Question: Using selenium c# - I am unable to click on a value of an angular dropdown list.
'''
new SelectElement(driver.FindElement(By.Name("Status"))).SelectByIndex(2)
'''
> error: 'Element should have been select but is a ng-select'.
I also tried clicking on the dropdown first then targeting the values after dropdown list shows. I got ''Element should have been select but is a div''
Any Ideas on the latest way to use for selecting values of ng select, ng options select dropdowns, would be appreciated.

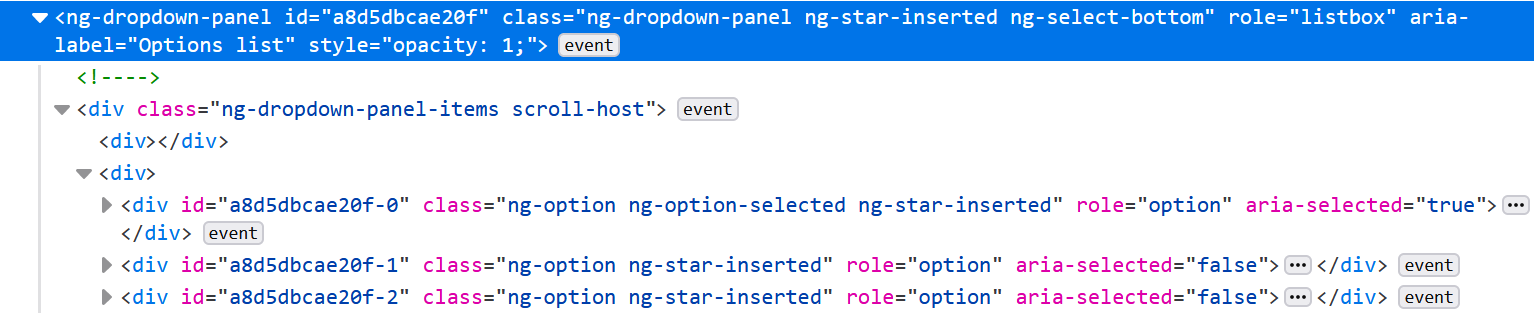
Answer: This error message...
'''
Element should have been select but is a ng-select
'''
...implies that the element is a <URL> element so you can't use the Class.
---
As the desired element is an angular-ngselect element so to 'Click()' on the second option from the angular dropdown list you have to induce <URL>:
- 'CssSelector':'''
new WebDriverWait(driver, TimeSpan.FromSeconds(20)).Until(ExpectedConditions.ElementToBeClickable(By.CssSelector("ng-dropdown-panel[aria-label='Options list']"))).Click();
new WebDriverWait(driver, TimeSpan.FromSeconds(20)).Until(ExpectedConditions.ElementToBeClickable(By.CssSelector("ng-dropdown-panel[aria-label='Options list'] div.ng-option.ng-star-inserted[id$='2']"))).Click();
'''
- 'XPath':'''
new WebDriverWait(driver, TimeSpan.FromSeconds(20)).Until(ExpectedConditions.ElementToBeClickable(By.XPath("//ng-dropdown-panel[@aria-label='Options list']"))).Click();
new WebDriverWait(driver, TimeSpan.FromSeconds(20)).Until(ExpectedConditions.ElementToBeClickable(By.XPath("//ng-dropdown-panel[@aria-label='Options list']//div[contains(@class, 'ng-option ng-star-inserted') and contains(@id, '2')]"))).Click();
'''